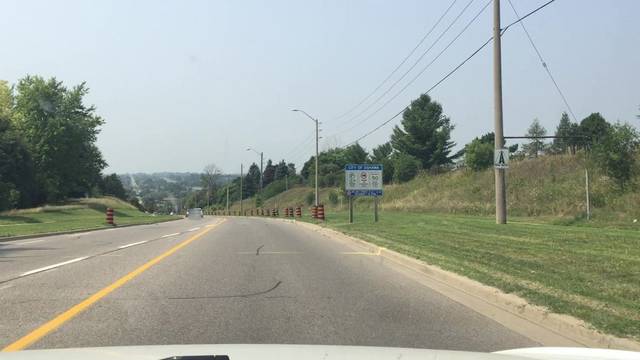
Region: Canada
Coordinates: 43.891, -78.808